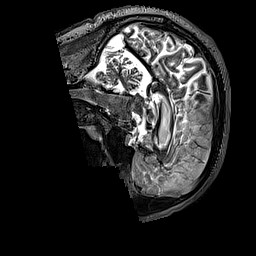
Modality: T2w
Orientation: sagittal
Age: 56
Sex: male
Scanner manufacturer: siemens
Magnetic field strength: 3 T
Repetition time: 3.2 s
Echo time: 0.567 s